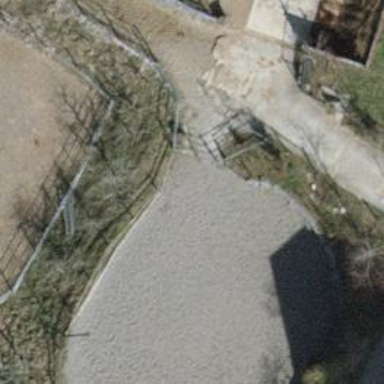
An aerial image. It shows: Fence.